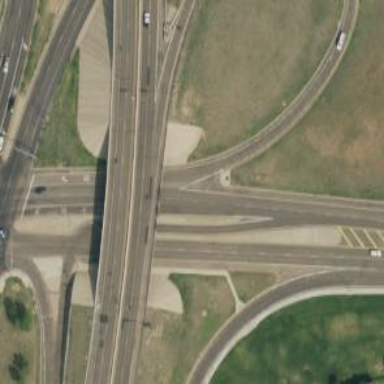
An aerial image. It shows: Secondary road bridge over expressway.